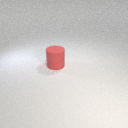
large red rubber cylinder